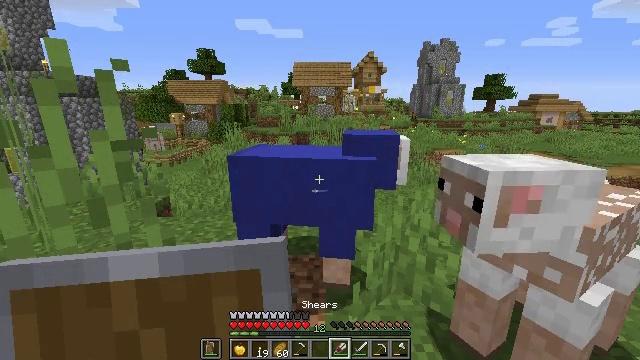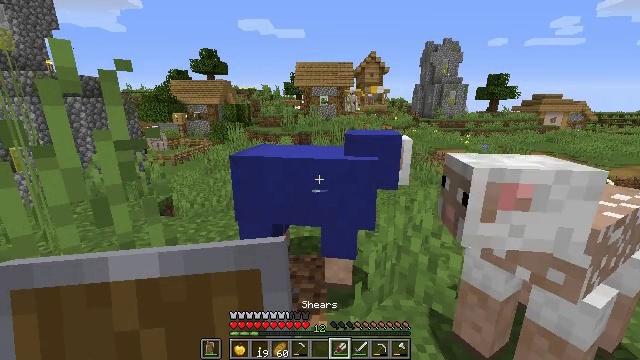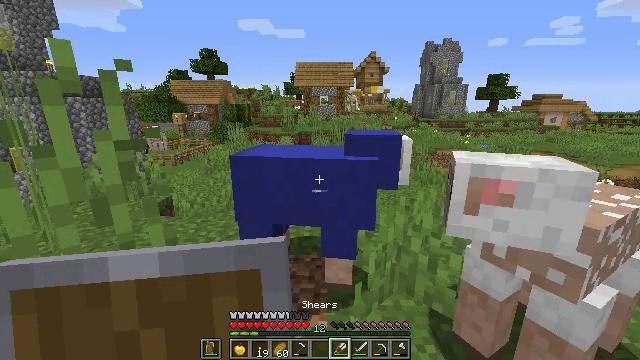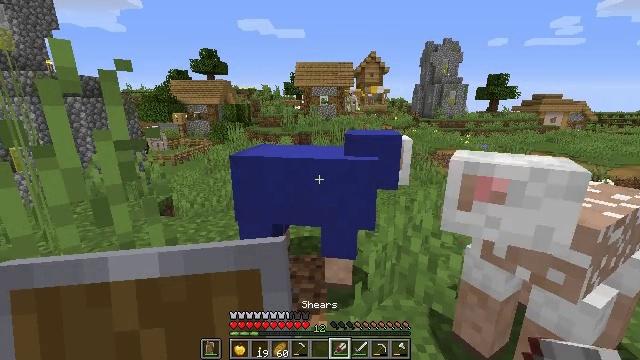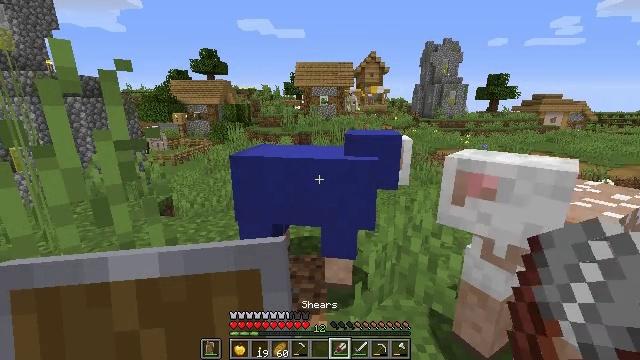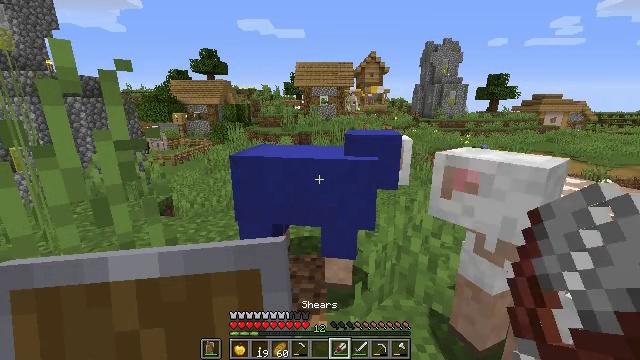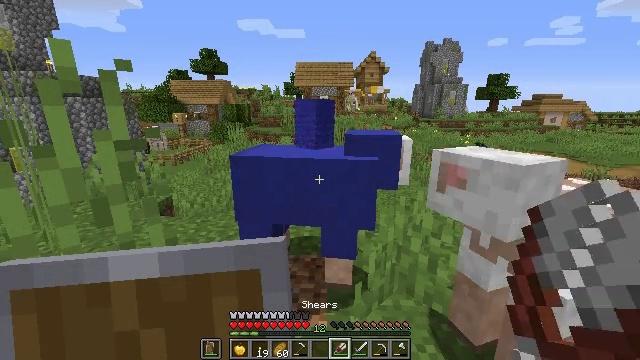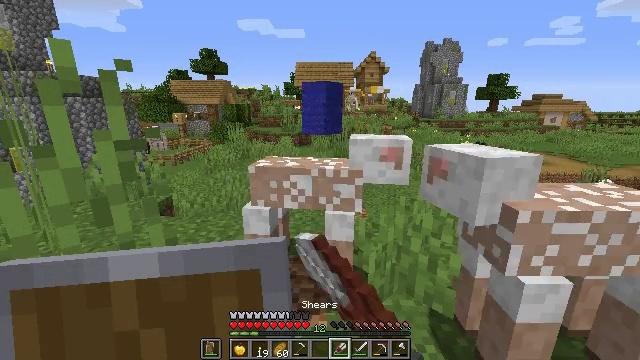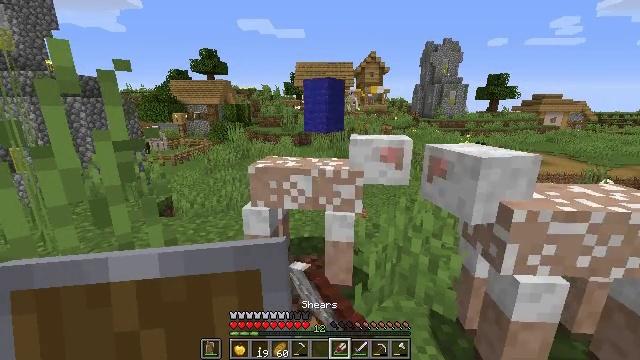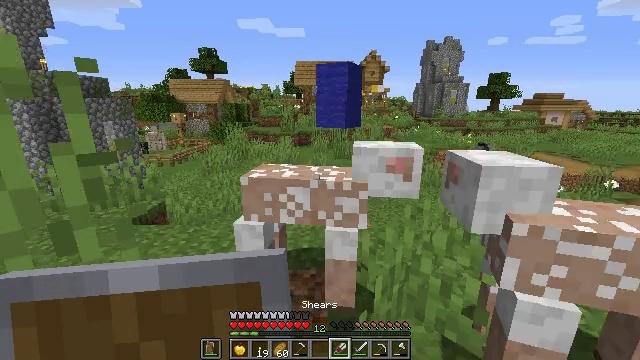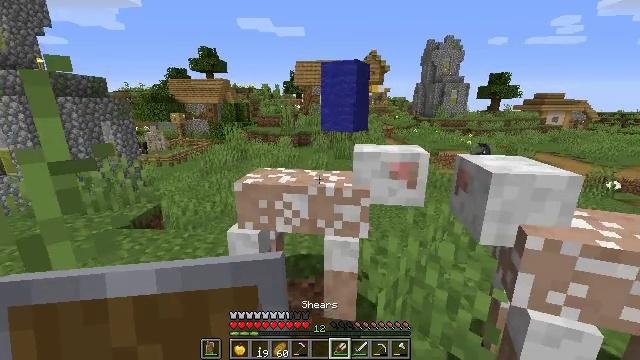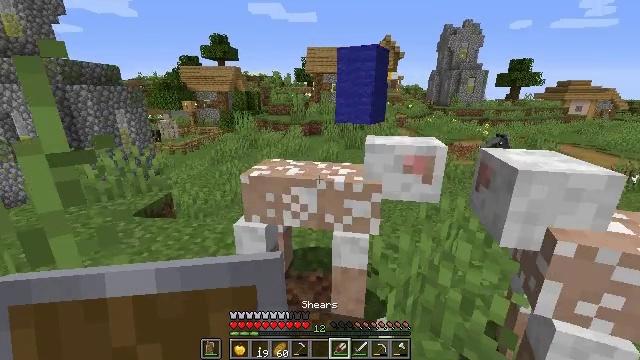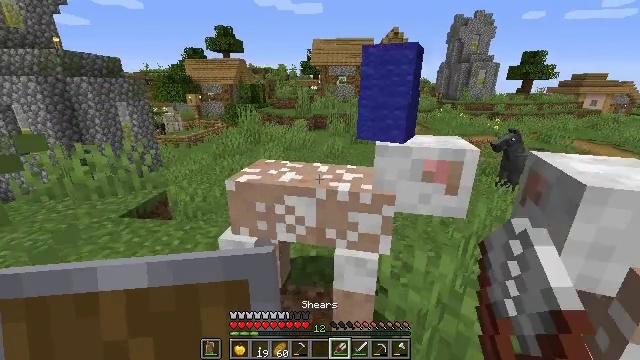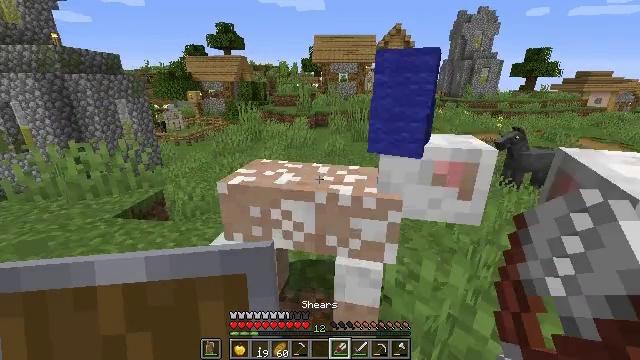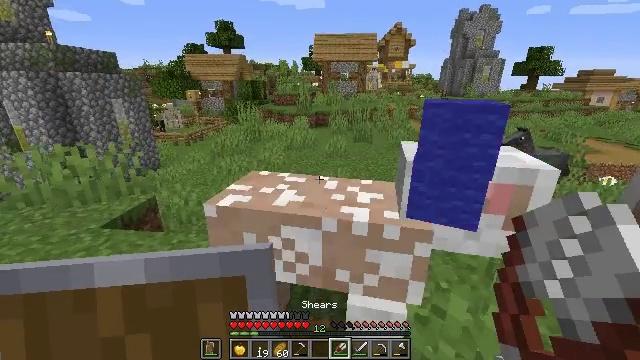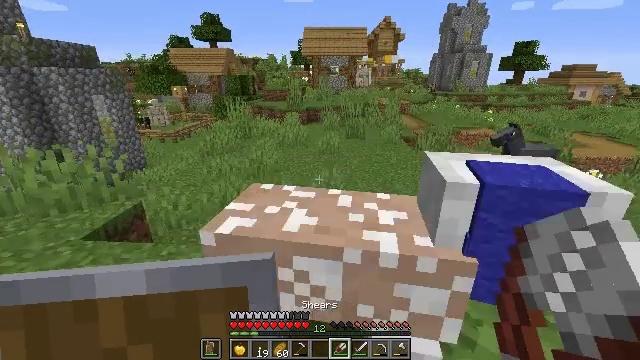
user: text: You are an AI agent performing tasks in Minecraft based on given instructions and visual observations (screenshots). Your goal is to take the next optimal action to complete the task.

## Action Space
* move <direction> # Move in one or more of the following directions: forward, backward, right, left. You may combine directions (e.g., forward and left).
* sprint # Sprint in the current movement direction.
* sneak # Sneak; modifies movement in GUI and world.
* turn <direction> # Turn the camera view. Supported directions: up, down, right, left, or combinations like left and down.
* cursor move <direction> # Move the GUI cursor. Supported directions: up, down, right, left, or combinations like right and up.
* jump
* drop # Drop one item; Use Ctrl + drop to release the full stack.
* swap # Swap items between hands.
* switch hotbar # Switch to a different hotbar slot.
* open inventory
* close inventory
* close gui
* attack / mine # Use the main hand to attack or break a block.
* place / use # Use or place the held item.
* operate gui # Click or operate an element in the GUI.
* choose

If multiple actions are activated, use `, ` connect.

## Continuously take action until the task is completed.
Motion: motion action
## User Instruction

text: Utilize the crafting table to make a blue bed.
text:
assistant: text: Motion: use / place
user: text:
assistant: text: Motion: use / place
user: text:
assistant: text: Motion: use / place
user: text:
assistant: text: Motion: no_op
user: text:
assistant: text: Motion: no_op
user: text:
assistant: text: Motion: no_op
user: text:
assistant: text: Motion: no_op
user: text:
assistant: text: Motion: move forward
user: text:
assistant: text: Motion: move forward
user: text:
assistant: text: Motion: move forward
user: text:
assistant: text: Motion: move forward, turn left and down
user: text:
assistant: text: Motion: move forward, turn left and down
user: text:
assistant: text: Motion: move forward
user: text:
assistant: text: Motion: move forward and move left
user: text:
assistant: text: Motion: move forward and move left, turn right
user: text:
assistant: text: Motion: move forward and move left, turn right and down
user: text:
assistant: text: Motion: move left, turn right and up
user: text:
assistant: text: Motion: turn right and up
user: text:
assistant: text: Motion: move right
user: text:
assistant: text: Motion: move right
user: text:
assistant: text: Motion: move right
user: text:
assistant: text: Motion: move right
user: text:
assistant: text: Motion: no_op
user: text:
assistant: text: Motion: no_op
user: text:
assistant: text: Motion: no_op
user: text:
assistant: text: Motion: no_op
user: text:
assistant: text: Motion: turn right
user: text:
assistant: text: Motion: turn right and up
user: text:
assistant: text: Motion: turn right and up
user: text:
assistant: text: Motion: open inventory